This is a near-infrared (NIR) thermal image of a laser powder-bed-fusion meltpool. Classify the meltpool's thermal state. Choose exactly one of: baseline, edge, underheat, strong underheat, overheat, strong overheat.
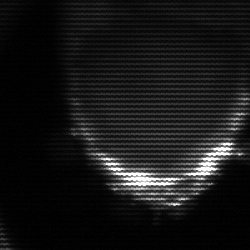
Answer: edge